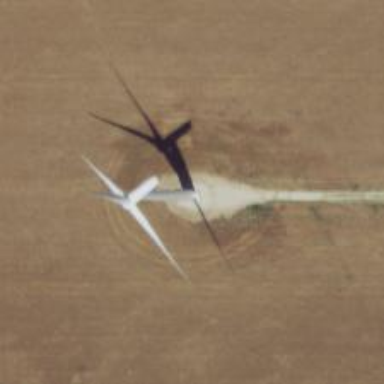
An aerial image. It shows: Wind generator using horizontal axis wind turbines.